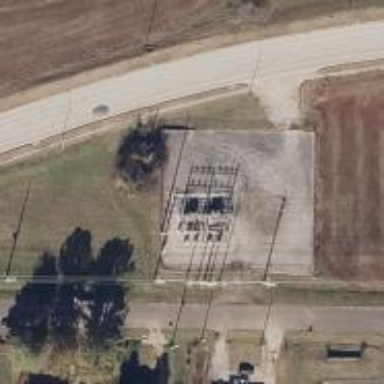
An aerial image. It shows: Distribution level power substation surrounded by fence.